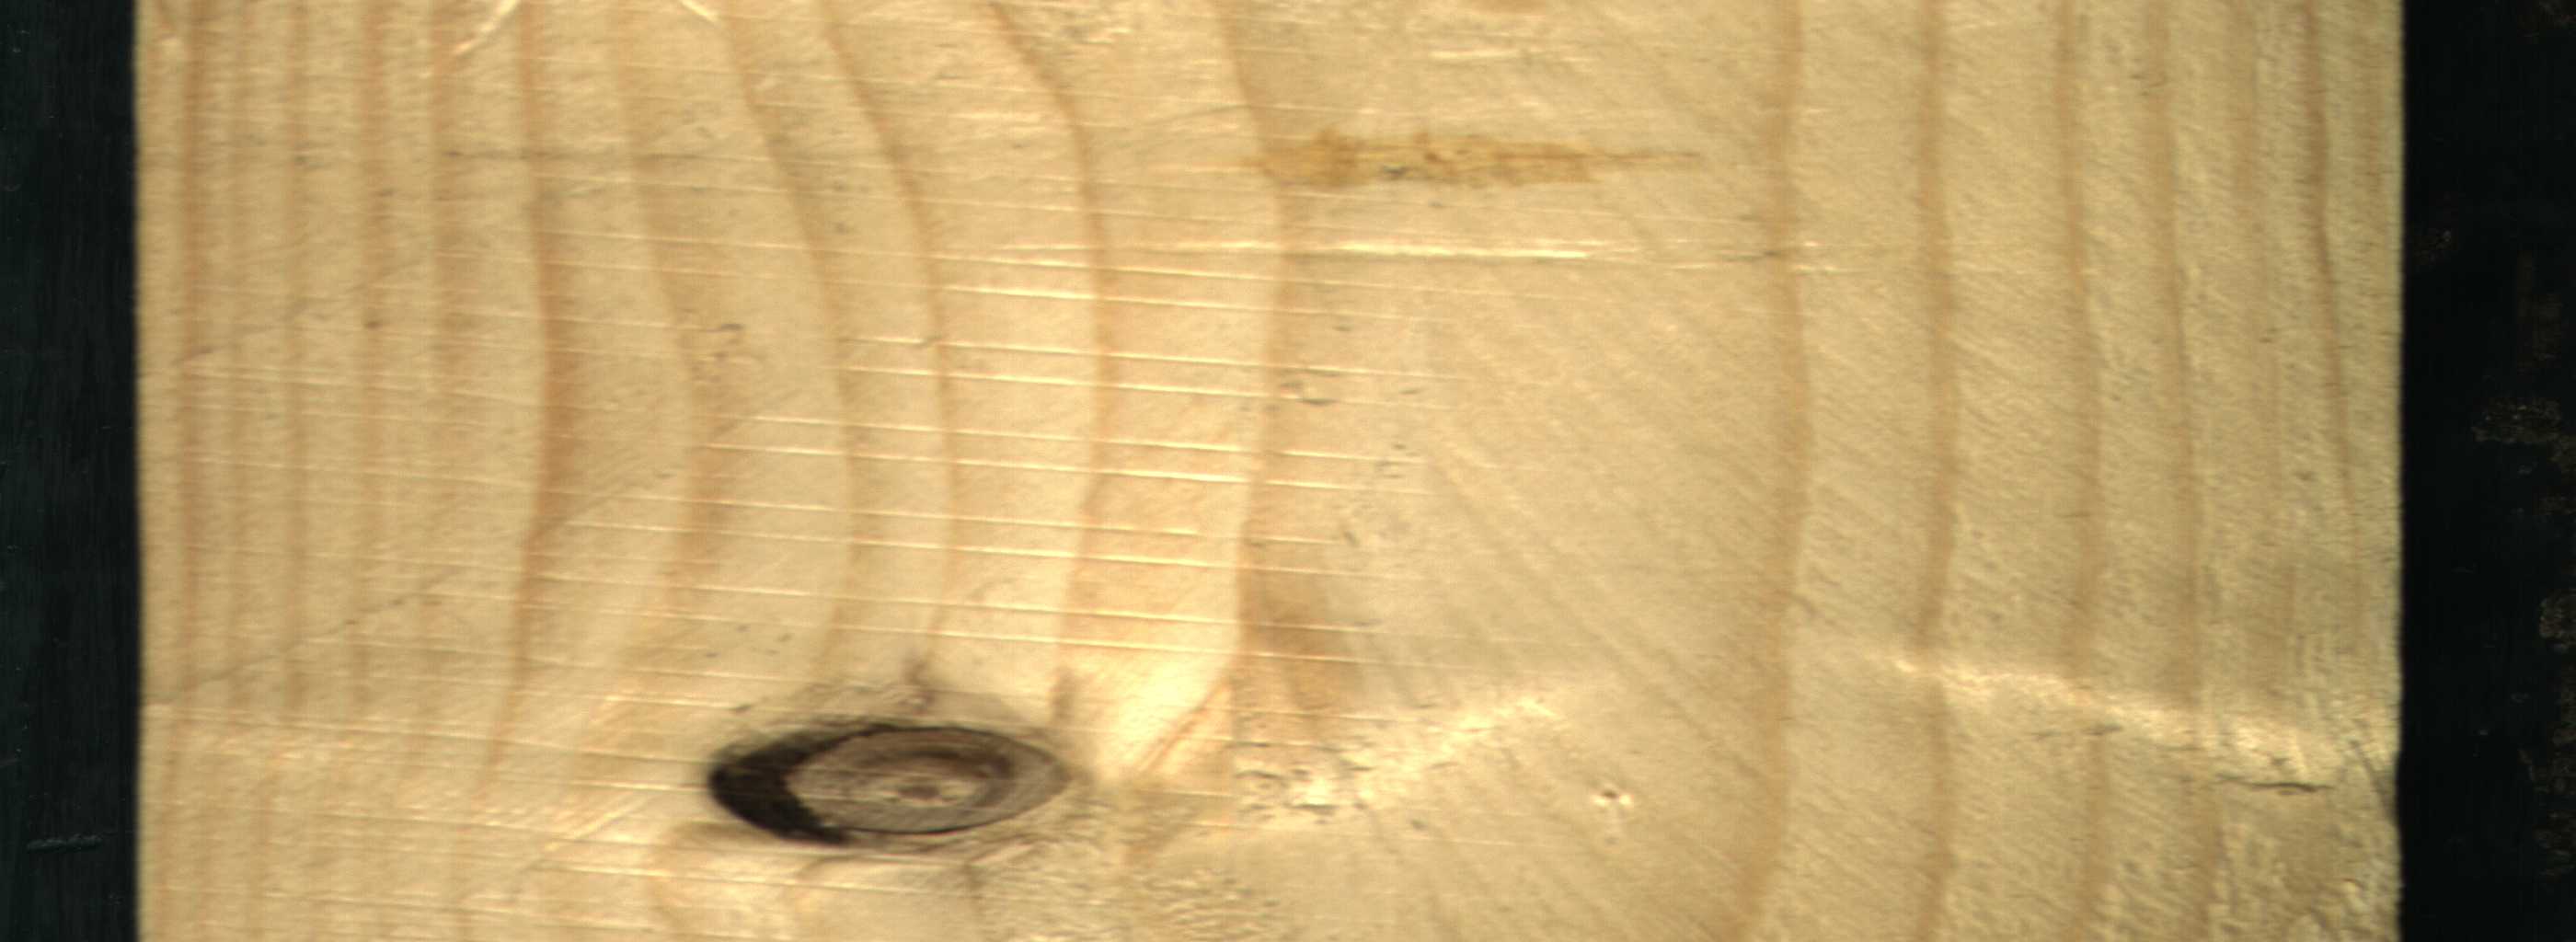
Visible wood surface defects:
Dead_Knot